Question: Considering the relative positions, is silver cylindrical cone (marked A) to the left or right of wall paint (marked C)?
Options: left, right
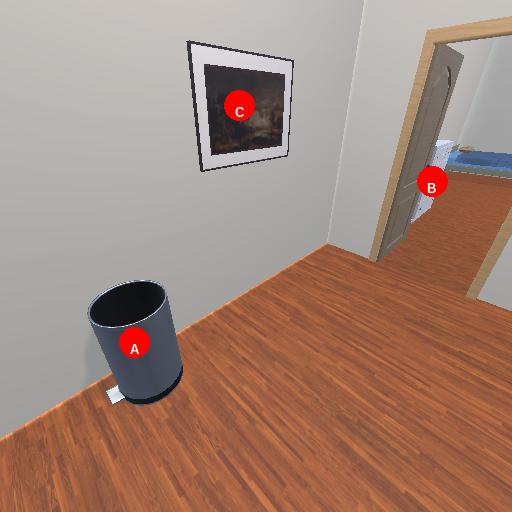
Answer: left